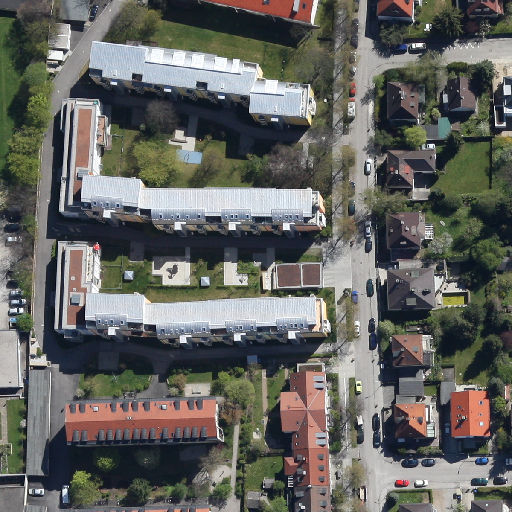
Referring expression: building along the road